Question: I am trying to add a custom column to the Sales Order grid and I have added the join and column to the collection, but the column shows empty. Also, when I try to filter, I get this error: . My code seems to be the same as in the majority of tutorials out there, so I can't figure out why my column is devoid of any payment data. I echoed the final SQL query and ran it in MySQL Workbench and the results and syntax seem to be fine. Am I missing something? Do I need to add a column to the sales_flat_order_grid table? I realize that my "pretty" payment method names may not mesh well with the payment code I am displaying in the column when I go to filter, but I have the same issues when using payment code in the filter options. I figured I would hit that detail later, after I get some column data. I am using Enterprise 1.12.0.2.
app/code/local/mymodule/adminhtml/block/sales/order/grid:
'''
protected function _prepareCollection()
{
$collection = Mage::getResourceModel($this->_getCollectionClass());
$collection->getSelect()->joinLeft(array('sfop'=>'sales_flat_order_payment'), 'main_table.entity_id = sfop.parent_id',array('sfop.method'));
$this->setCollection($collection);
return parent::_prepareCollection();
}
protected function _prepareColumns()
{ //edited for brevity...only my additions below![enter image description here][1]
$payments = Mage::getSingleton('payment/config')->getActiveMethods();
$methods = array();
foreach ($payments as $paymentCode=>$paymentModel)
{
$paymentTitle = Mage::getStoreConfig('payment/'.$paymentCode.'/title');
$methods[$paymentCode] = $paymentTitle;
}
$this->addColumn('method', array(
'header' => Mage::helper('sales')->__('Payment Method'),
'index' => 'method',
'filter_index' => 'sfop.method',
'type' => 'options',
'width' => '70px',
'options' => $methods,
));
}
'''

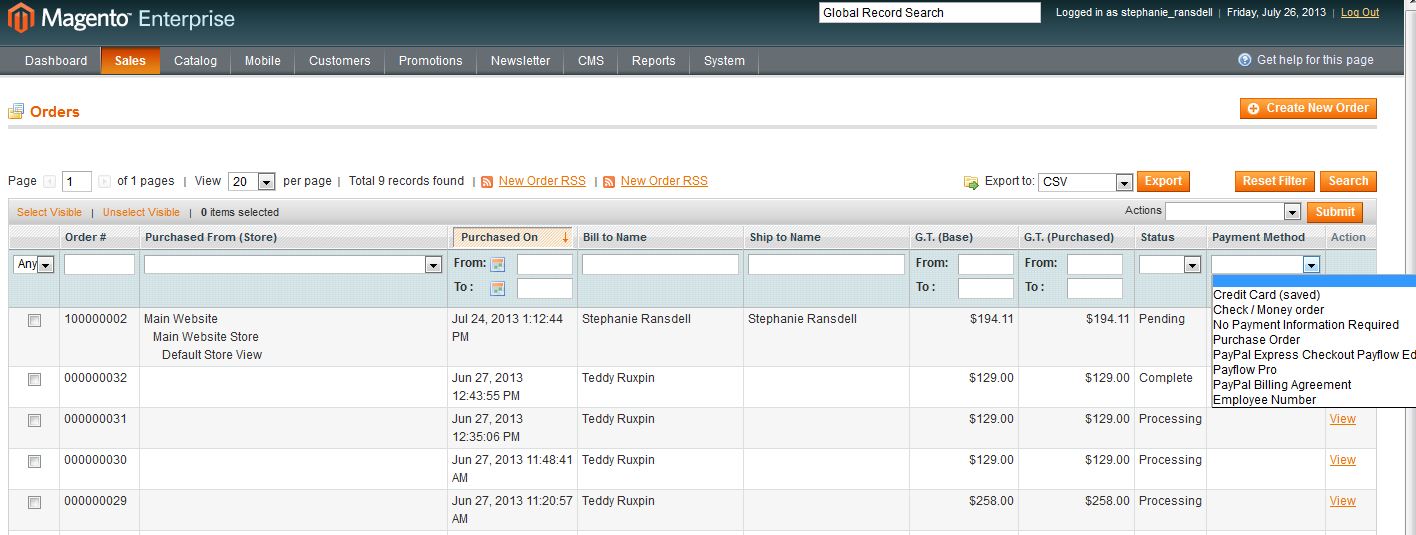
Answer: You need to return the parent of the Admin Grid not the parent of the class you are rewriting.
Replace the method _prepareCollection() with the following:-
'''
protected function _prepareCollection()
{
$collection = Mage::getResourceModel($this->_getCollectionClass());
$collection->join(array('payment'=>'sales/order_payment'),'main_table.entity_id=parent_id','method');
$this->setCollection($collection);
return Mage_Adminhtml_Block_Widget_Grid::_prepareCollection();
}
'''